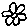
Label: flower